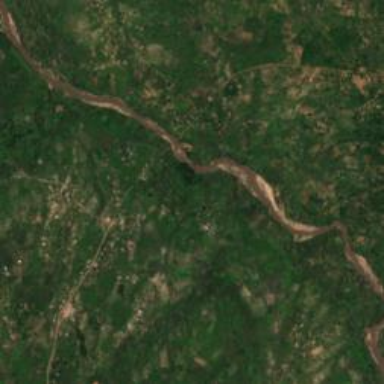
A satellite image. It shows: Beautiful view of river.